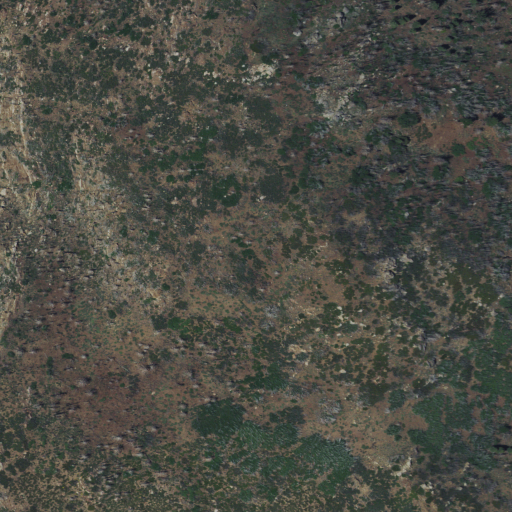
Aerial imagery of mountain in California named Spitler Peak containing shrub, grassland, and evergreen forest